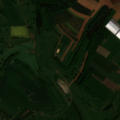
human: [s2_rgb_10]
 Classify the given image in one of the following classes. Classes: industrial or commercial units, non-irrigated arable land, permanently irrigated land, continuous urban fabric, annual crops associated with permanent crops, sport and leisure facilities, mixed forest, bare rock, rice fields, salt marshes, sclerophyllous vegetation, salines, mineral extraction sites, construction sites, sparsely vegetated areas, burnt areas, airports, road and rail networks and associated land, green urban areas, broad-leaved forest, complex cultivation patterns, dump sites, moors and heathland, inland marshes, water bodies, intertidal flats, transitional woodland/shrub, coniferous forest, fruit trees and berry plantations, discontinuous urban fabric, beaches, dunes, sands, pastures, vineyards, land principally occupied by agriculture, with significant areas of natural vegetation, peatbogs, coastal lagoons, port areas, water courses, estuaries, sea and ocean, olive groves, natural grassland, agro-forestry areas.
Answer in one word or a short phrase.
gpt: discontinuous urban fabric, non-irrigated arable land, pastures, land principally occupied by agriculture, with significant areas of natural vegetation, broad-leaved forest